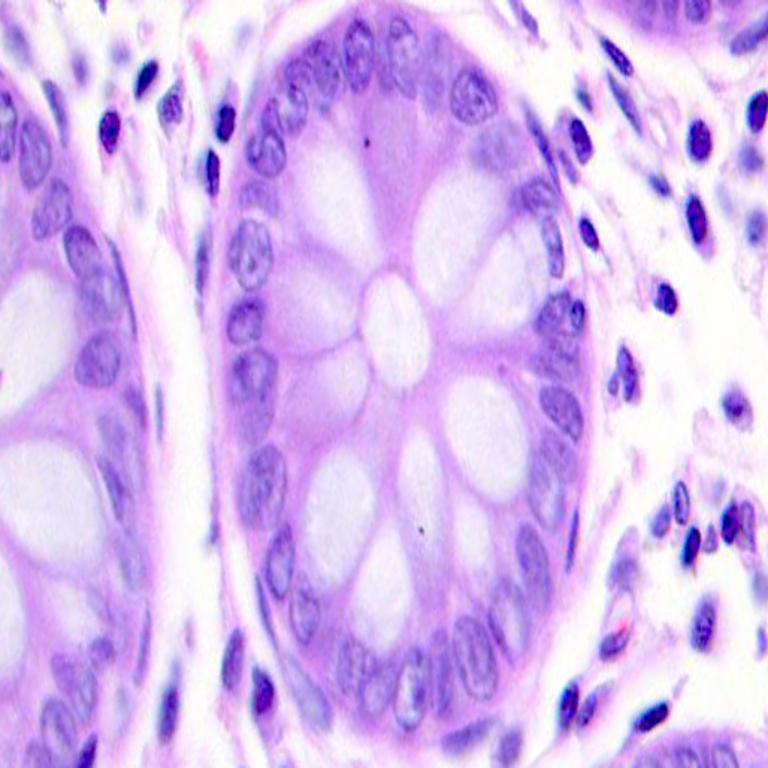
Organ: colon
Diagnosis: benign